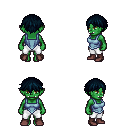
a pixel art fantasy rpg character, female body template, orc, green skin, blue vest, white pants, raven short bangs hairstyle, maroon shoes, four views (front, back, left, right), 2x2 character sprite sheet, small pixel art, hard edges, no anti-aliasing